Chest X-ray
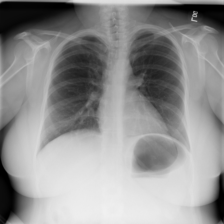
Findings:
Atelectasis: negative
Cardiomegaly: negative
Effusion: negative
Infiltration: negative
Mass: negative
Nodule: negative
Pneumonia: negative
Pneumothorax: negative
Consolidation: negative
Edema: negative
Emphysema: negative
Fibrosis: negative
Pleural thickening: negative
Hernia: negative